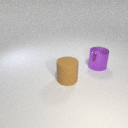
large purple metal cylinder to the right of large brown rubber cylinder